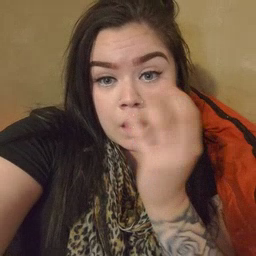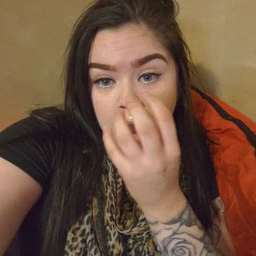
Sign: clown